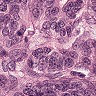
Metastatic tissue present: yes